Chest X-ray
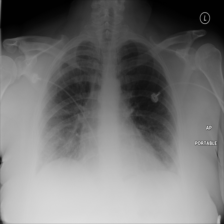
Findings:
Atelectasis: negative
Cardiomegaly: negative
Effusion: negative
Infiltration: negative
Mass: negative
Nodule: negative
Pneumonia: negative
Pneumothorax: negative
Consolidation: negative
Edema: negative
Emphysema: negative
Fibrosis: negative
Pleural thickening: negative
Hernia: negative